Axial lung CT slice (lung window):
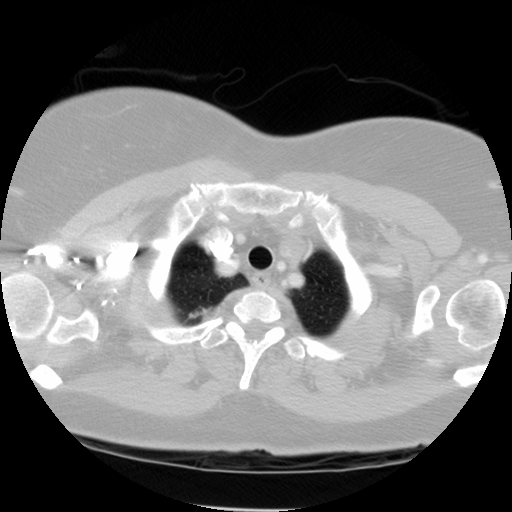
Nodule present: no